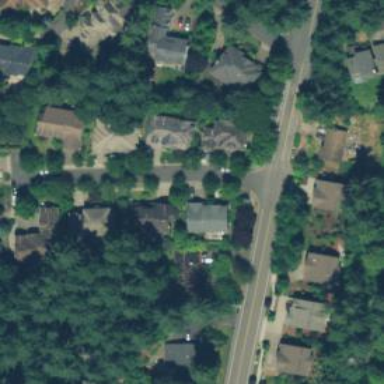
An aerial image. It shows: Residential road with sidewalk on the left side.